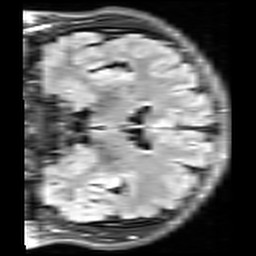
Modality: FLAIR
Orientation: coronal
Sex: male
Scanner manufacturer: siemens
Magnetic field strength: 3 T
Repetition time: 10 s
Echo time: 0.09 s